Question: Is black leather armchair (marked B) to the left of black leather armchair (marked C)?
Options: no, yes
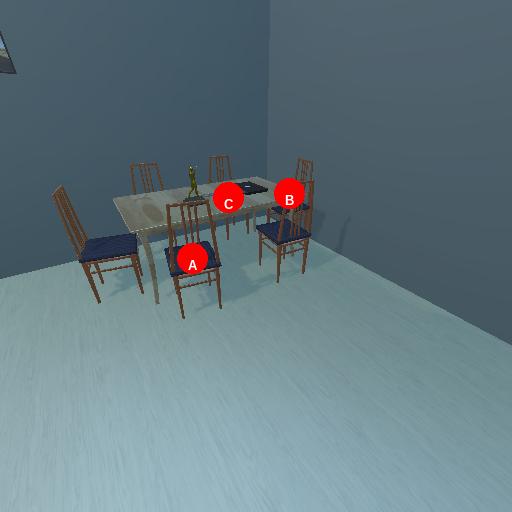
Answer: no